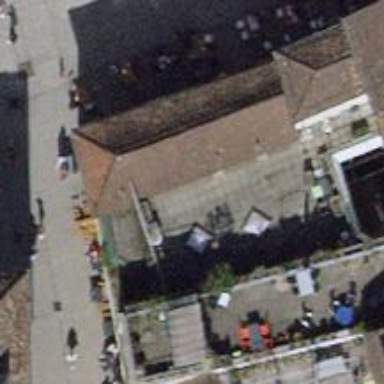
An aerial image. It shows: Café.